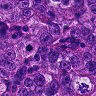
Metastatic tissue present: yes